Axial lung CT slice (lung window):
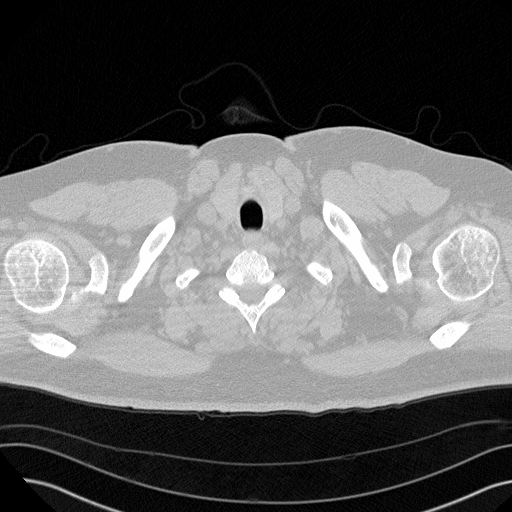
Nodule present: no